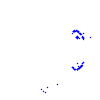
Particle: kaon